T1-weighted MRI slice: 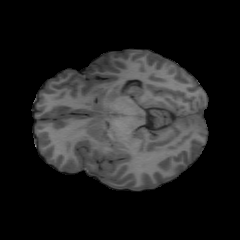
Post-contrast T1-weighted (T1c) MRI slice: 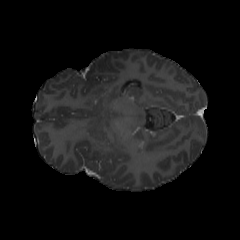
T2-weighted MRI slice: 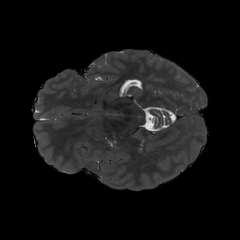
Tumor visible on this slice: no